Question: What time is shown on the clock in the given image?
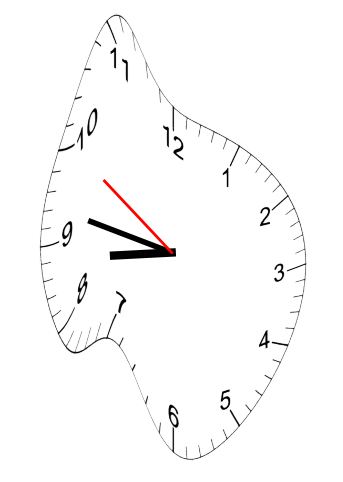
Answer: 08:46:50